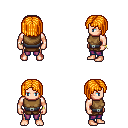
a pixel art fantasy rpg character, male body template, human, light skin, leather chest armor, magenta pants, light blonde pageboy hairstyle, bracelets, four views (front, back, left, right), 2x2 character sprite sheet, small pixel art, hard edges, no anti-aliasing